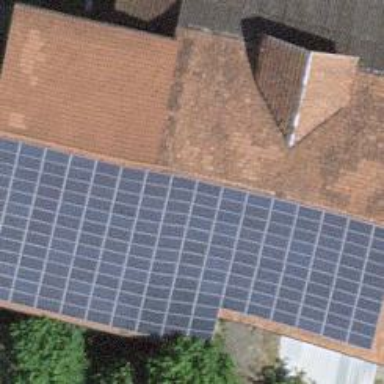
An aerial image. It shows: Solar photovoltaic panel generator.